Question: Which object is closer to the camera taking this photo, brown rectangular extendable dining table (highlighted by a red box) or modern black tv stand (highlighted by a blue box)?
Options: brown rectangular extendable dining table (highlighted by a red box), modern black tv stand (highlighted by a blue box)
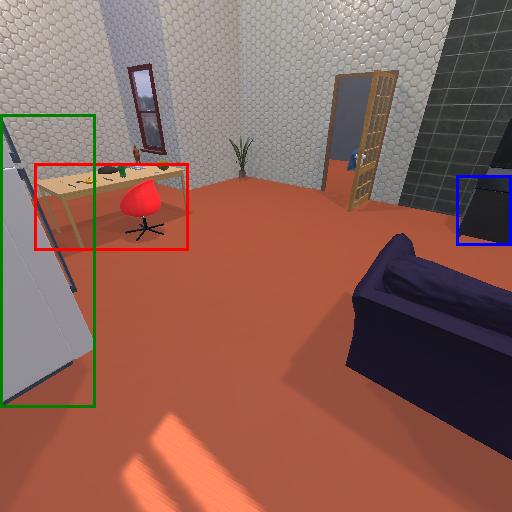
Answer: brown rectangular extendable dining table (highlighted by a red box)